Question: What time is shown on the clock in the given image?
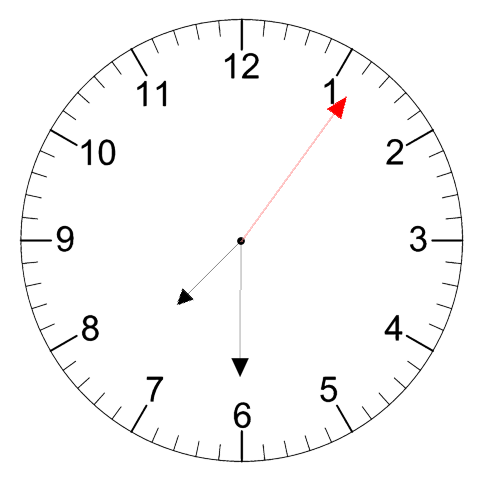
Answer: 07:30:06